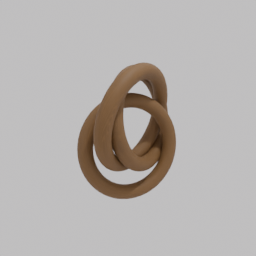
Label: decoration